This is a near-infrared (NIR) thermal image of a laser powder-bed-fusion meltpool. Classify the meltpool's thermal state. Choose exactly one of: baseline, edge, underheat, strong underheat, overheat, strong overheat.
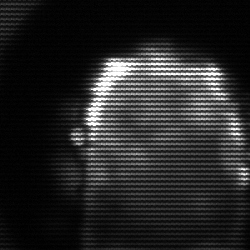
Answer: baseline